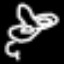
Label: airplane